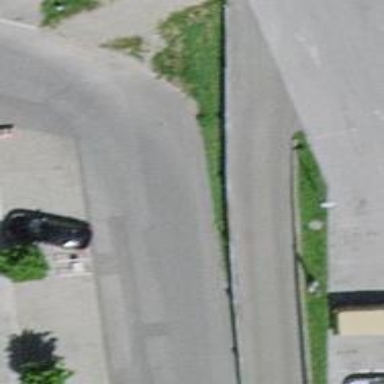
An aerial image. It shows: Retaining wall.